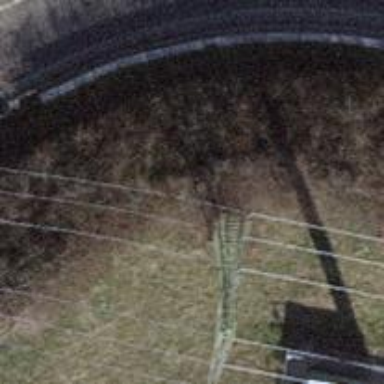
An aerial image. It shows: Lattice structure tower.